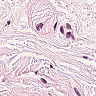
Metastatic tissue present: no